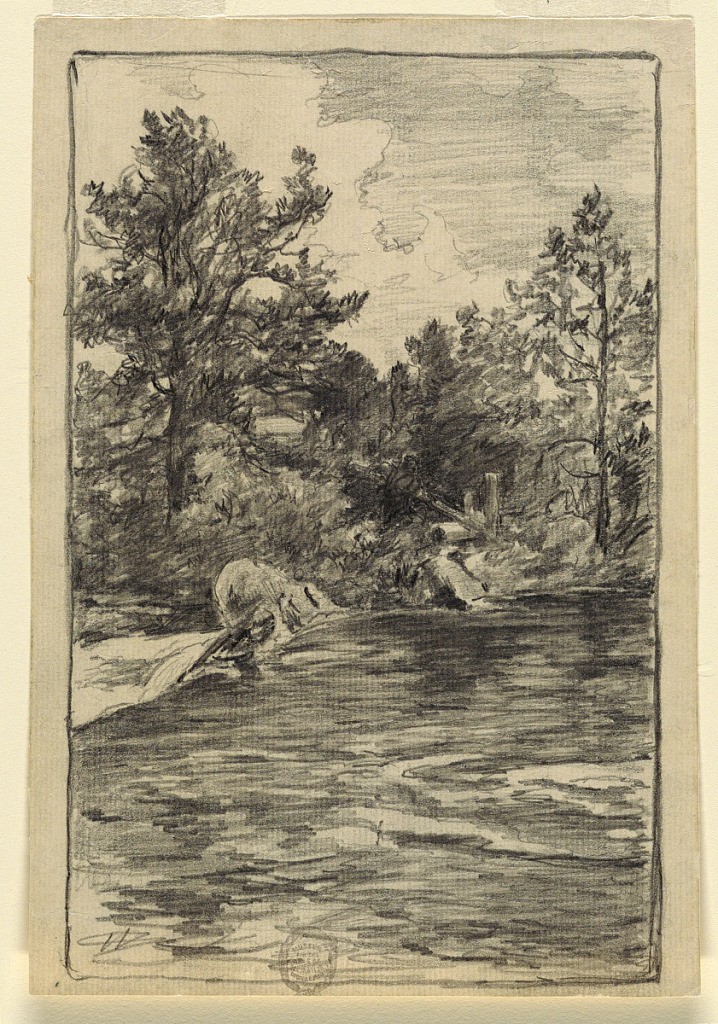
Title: River and Trees
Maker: Walter Shirlaw, American, b. Scotland, 1838–1909
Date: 1880–90
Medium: Graphite on white laid paper
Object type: Drawing
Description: A river, flowing swiftly from right to left, rolls down short waterfall at the left.  Tall trees border the river's far side with a partial fence and a possible figure at center. Framing line.